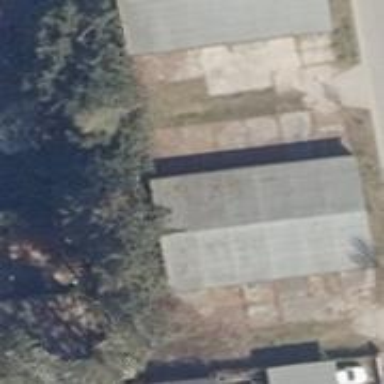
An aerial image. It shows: Garage building.